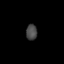
Tissue: lung
Cell type: Endothelial cells
Senescence score: 0.677
Nuclear area (px): 168
Mean DAPI intensity: 71.988